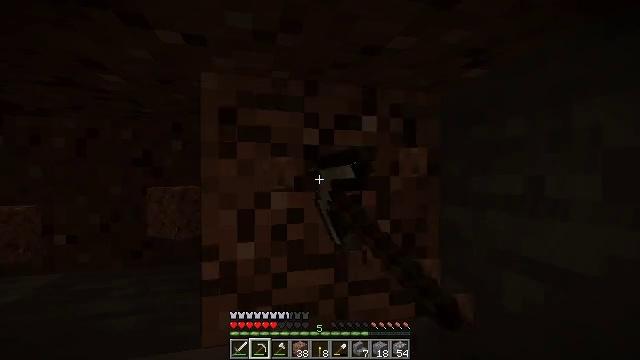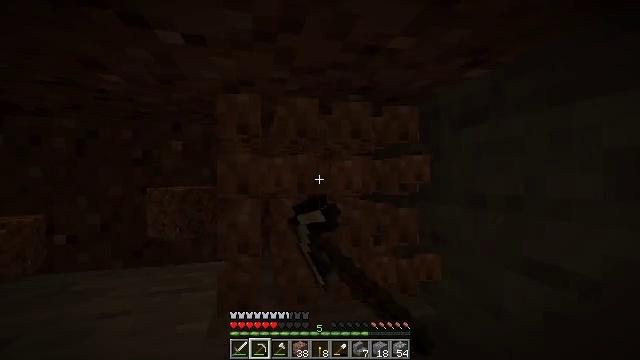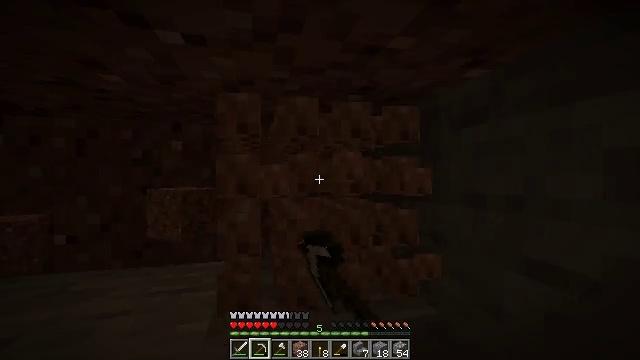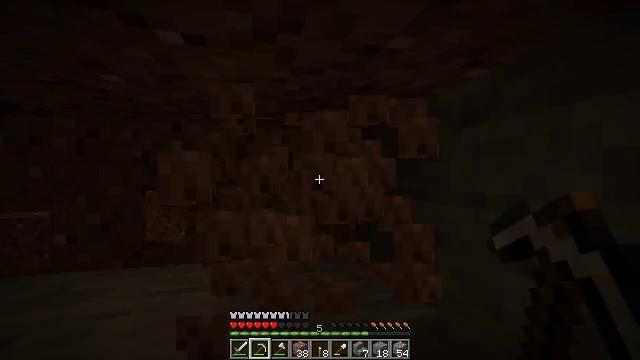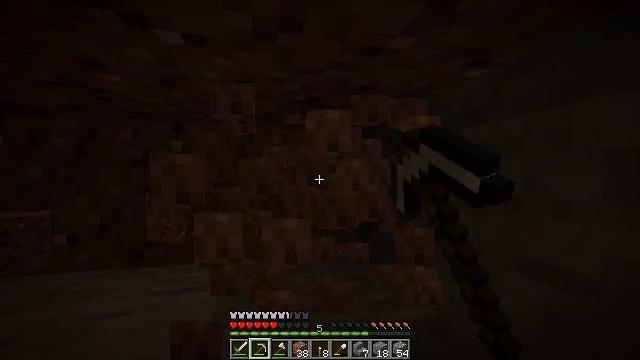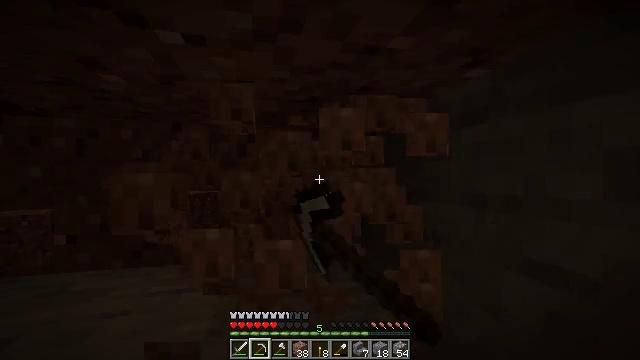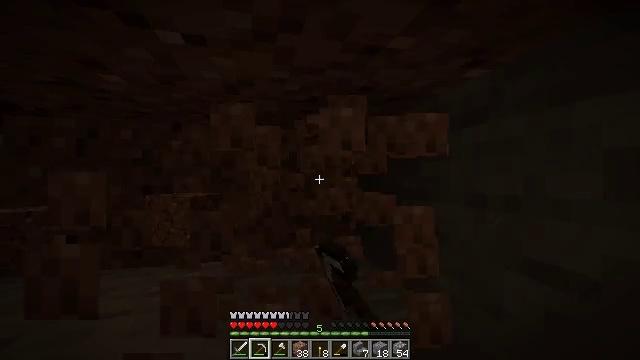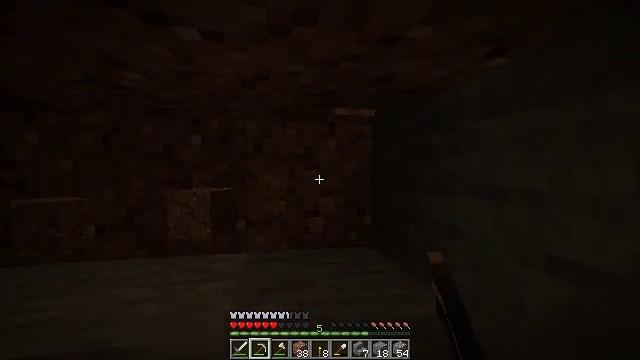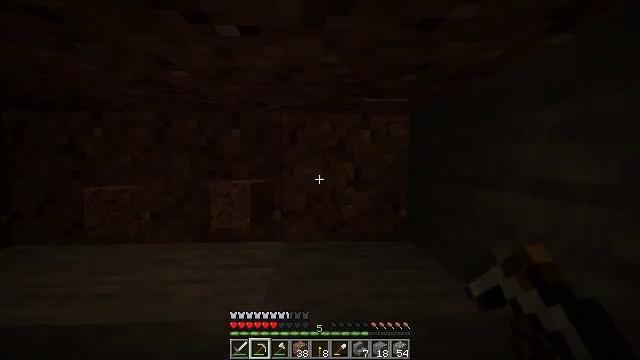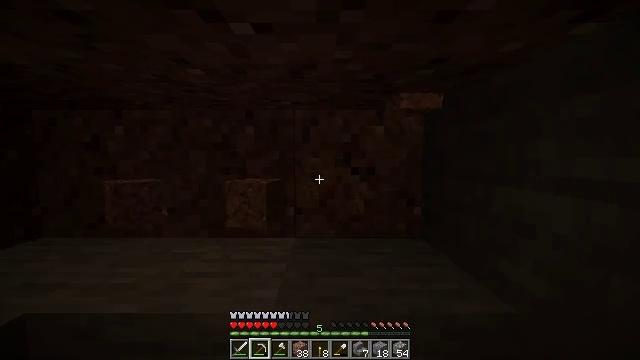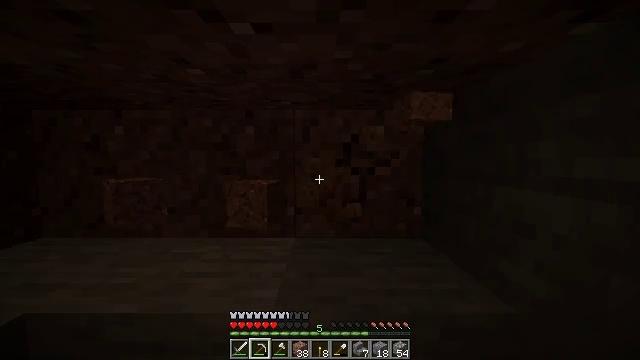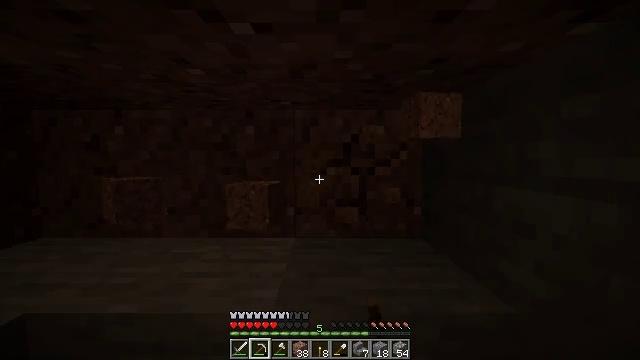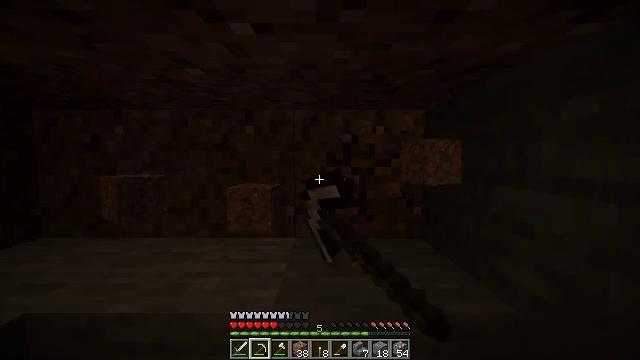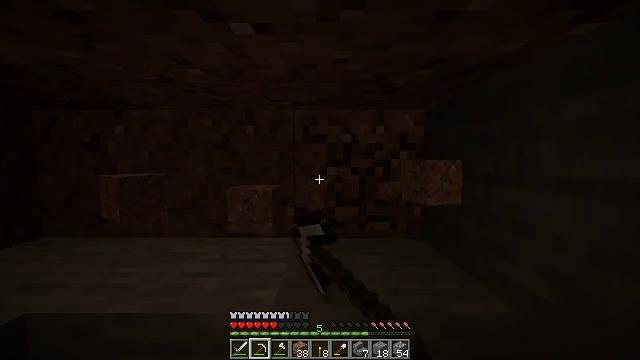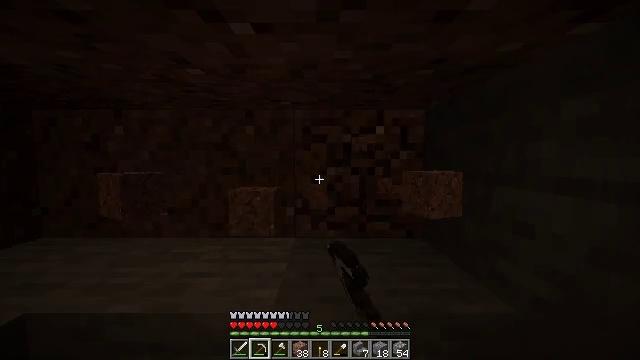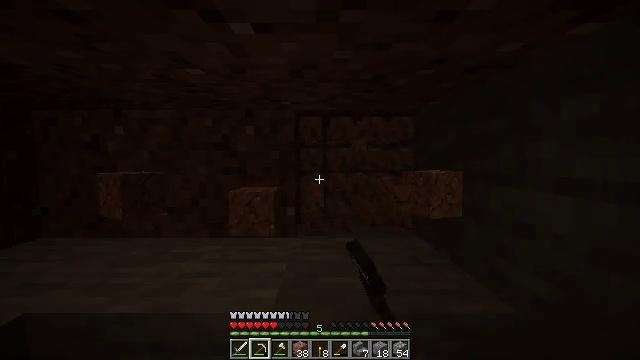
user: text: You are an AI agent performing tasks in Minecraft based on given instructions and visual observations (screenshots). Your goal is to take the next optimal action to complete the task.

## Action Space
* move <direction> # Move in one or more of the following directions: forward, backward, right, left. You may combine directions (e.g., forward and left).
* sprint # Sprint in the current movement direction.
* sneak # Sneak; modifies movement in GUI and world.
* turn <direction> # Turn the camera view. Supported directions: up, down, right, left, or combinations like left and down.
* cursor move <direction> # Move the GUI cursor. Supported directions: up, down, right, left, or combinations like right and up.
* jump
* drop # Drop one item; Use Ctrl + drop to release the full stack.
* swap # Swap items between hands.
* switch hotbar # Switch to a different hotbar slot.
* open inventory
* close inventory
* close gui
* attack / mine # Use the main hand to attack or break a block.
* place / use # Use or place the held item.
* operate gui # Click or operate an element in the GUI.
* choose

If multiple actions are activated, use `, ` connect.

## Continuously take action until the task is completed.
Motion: motion action
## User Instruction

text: Get granite from underground.
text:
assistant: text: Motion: attack / mine
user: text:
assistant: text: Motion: attack / mine
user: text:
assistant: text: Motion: attack / mine
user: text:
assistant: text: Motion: attack / mine
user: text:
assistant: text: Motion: attack / mine
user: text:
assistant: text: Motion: attack / mine
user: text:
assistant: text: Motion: turn left and down, attack / mine
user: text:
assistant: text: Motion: turn left and down, attack / mine
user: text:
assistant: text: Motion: turn left, attack / mine
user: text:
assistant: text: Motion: attack / mine
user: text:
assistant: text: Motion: attack / mine
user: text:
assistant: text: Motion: attack / mine
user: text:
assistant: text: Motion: attack / mine
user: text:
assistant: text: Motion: attack / mine
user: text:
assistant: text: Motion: attack / mine
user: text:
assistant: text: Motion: attack / mine
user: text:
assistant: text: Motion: attack / mine
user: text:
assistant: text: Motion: attack / mine
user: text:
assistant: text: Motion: turn left, attack / mine
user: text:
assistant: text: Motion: turn left and down, attack / mine
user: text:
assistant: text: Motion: turn left, attack / mine
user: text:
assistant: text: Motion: attack / mine
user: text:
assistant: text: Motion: attack / mine
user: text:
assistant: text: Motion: attack / mine
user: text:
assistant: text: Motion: attack / mine
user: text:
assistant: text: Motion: attack / mine
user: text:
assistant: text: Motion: attack / mine
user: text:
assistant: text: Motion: attack / mine
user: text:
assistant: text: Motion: attack / mine
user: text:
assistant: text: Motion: attack / mine